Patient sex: M
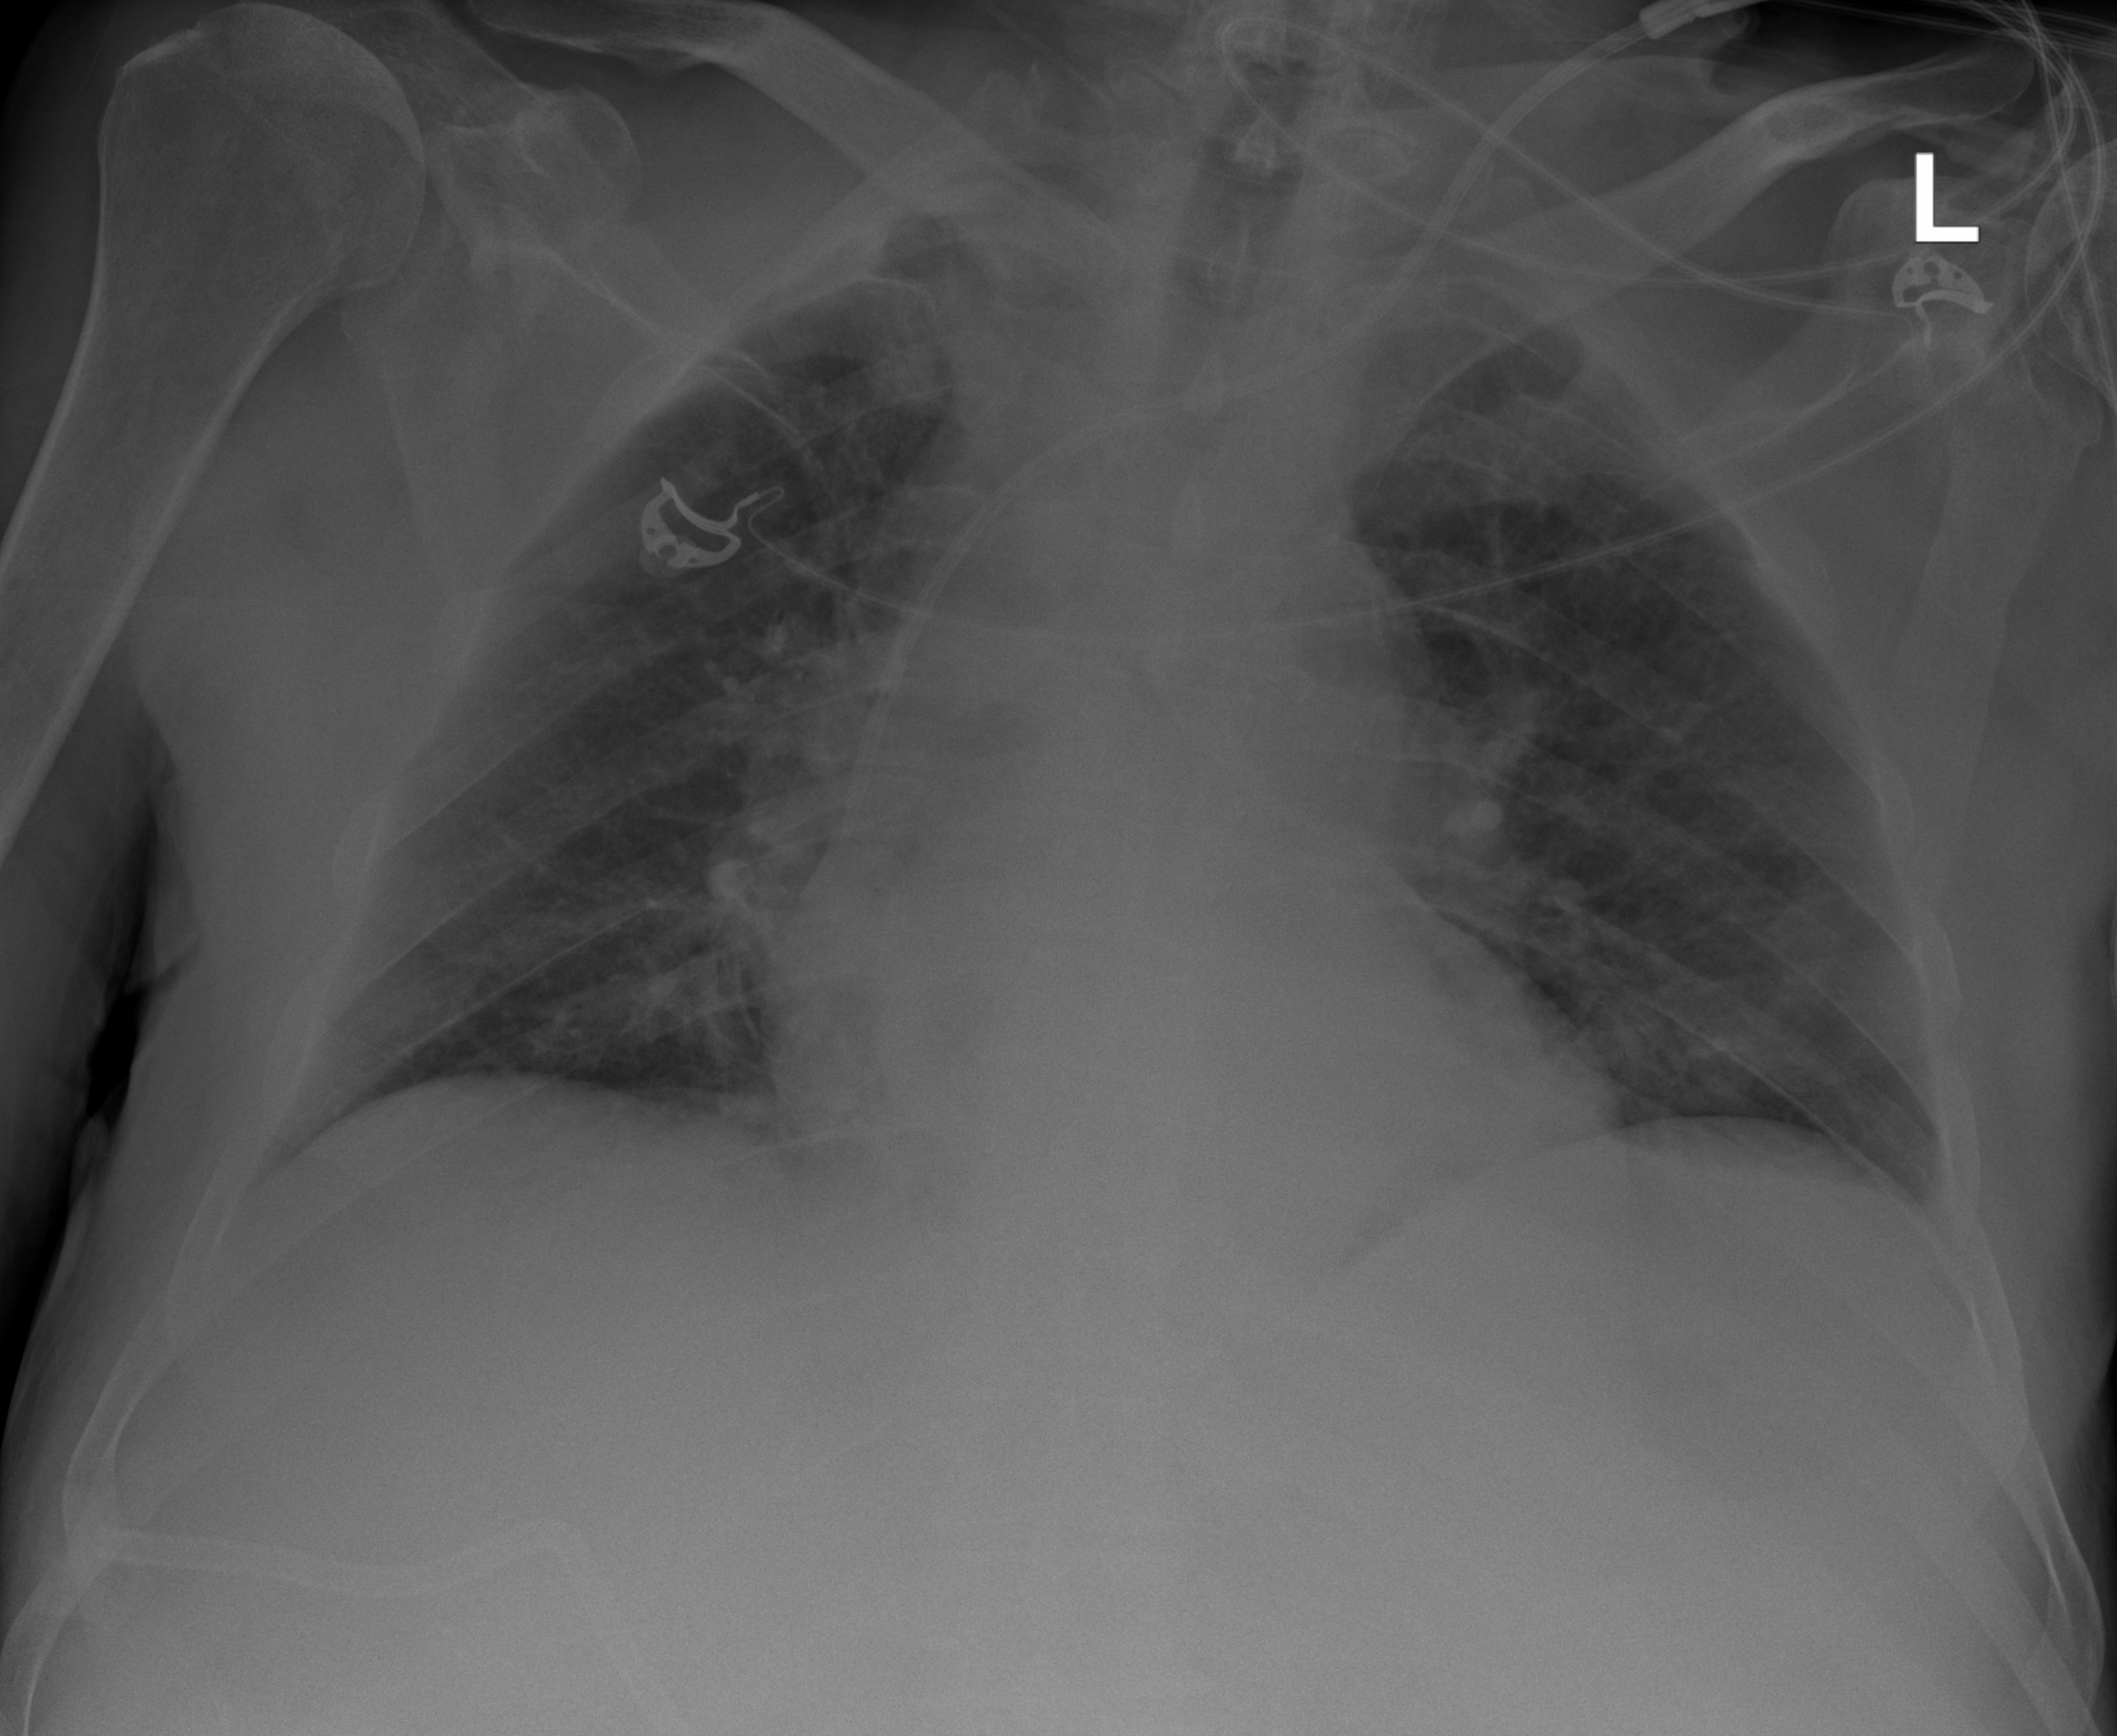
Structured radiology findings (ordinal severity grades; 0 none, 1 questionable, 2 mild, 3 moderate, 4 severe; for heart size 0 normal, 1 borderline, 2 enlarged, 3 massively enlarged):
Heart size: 1
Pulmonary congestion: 2
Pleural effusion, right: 0
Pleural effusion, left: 2
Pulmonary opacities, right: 0
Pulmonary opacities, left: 0
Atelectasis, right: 2
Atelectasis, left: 2